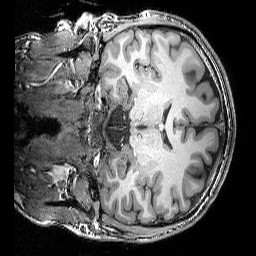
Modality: T1w
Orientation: coronal
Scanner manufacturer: siemens
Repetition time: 2.25 s
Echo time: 0.00418 s